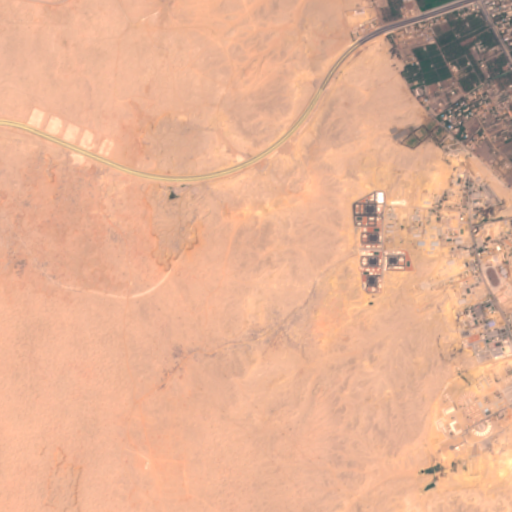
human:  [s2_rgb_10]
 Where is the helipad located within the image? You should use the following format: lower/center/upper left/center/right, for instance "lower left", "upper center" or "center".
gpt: The helipad is located in the lower right of the image.
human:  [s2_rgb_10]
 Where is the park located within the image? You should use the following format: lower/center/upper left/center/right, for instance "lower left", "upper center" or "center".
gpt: The park is located in the center right of the image.
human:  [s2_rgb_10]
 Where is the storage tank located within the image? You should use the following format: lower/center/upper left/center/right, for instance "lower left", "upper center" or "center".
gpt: The storage tank is located in the lower left of the image.
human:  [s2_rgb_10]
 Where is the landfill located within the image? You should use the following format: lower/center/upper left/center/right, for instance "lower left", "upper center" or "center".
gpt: There is no landfill in the image.